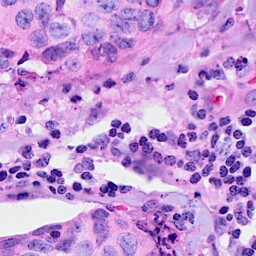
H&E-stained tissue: Breast